Question: Not sure what this control is actually "called", but I'm looking for a free version of one of these for Silverlight:

Does anyone know of something like this?
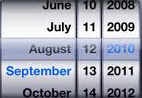
Answer: The Silverlight toolkit has a DatePicker and a TimePicker control. <URL>